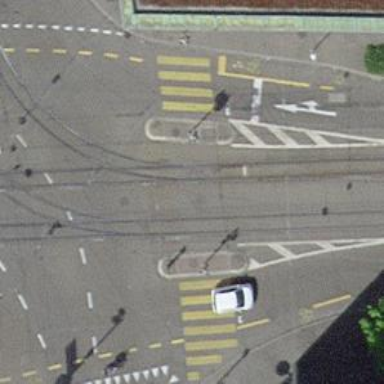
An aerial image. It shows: Railway crossing.